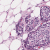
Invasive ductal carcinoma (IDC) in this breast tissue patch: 1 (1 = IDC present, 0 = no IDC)